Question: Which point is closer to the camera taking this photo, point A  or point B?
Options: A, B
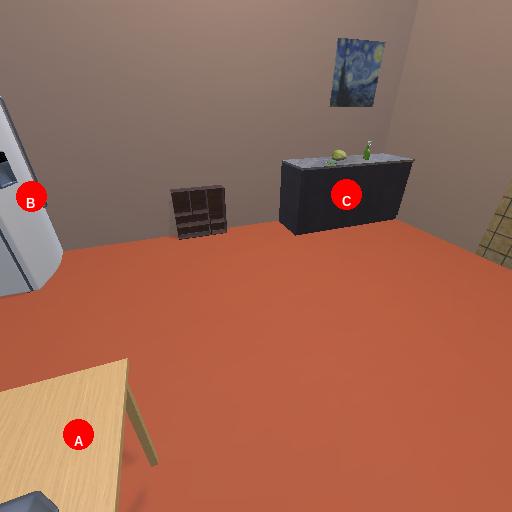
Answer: A